Field crop: maize
Growth stage: 2
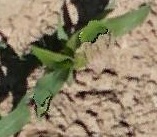
Species: maize